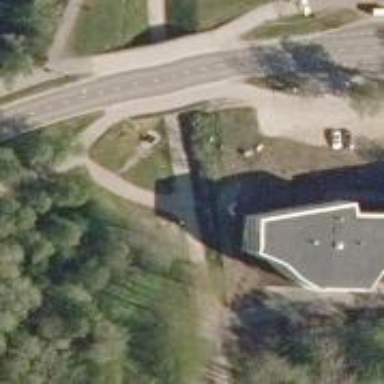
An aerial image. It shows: Asphalt cycleway.